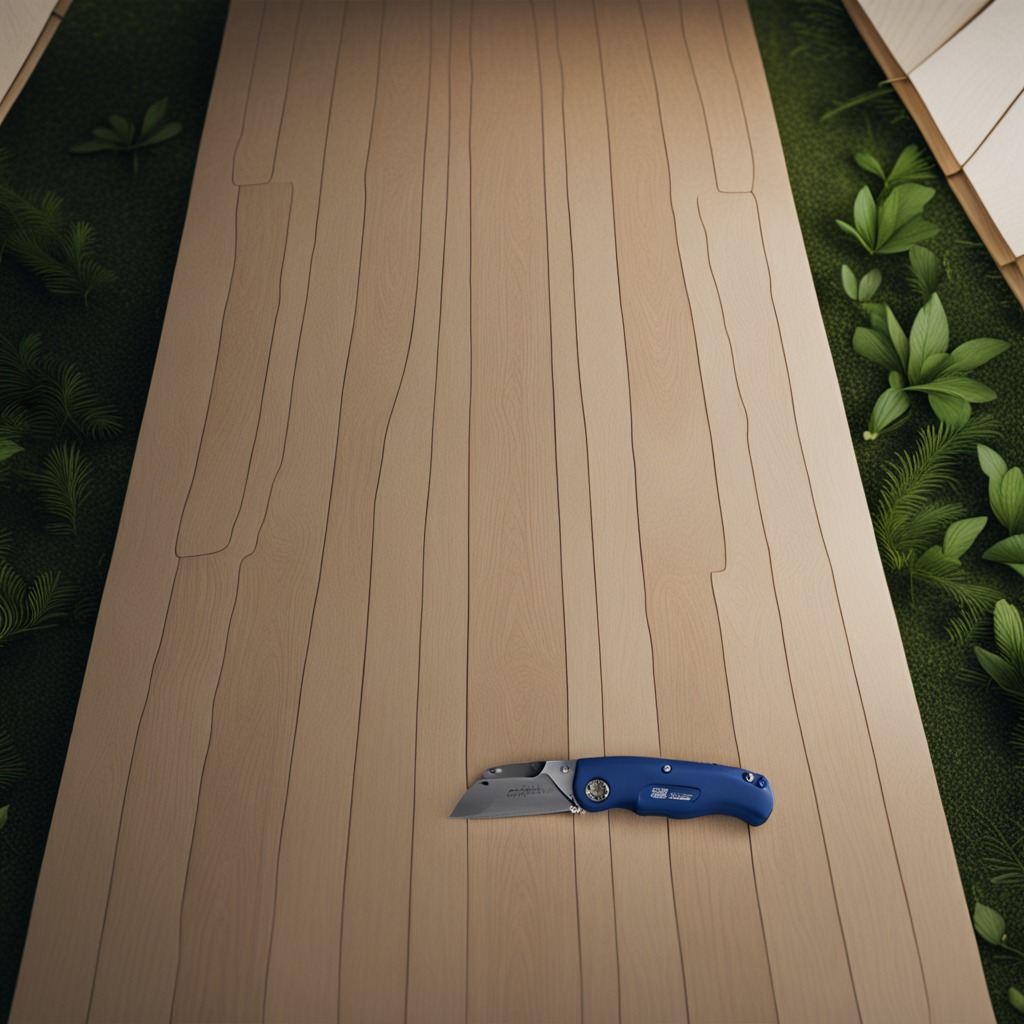
A utility knife is lying on the wooden table in a jungle field workshop tent.